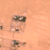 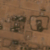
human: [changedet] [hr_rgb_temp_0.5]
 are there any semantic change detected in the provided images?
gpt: Some houses were added near the existing ones.